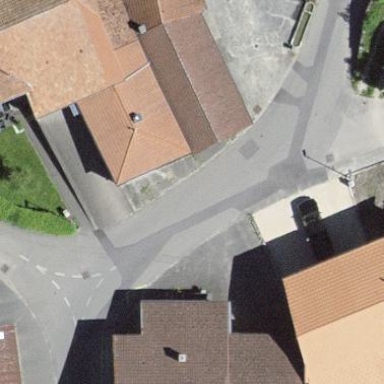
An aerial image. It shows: Residential building.